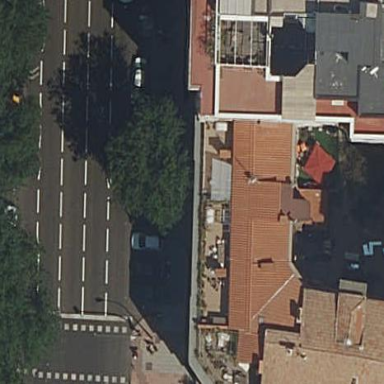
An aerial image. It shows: View of apartment building.